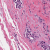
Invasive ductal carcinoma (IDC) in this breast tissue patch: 1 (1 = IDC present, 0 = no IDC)